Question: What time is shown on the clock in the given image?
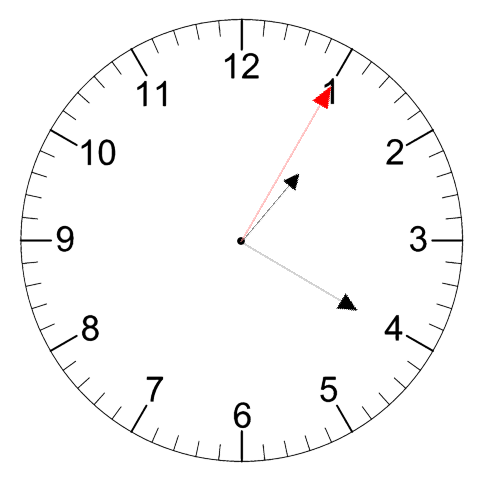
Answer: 01:20:05